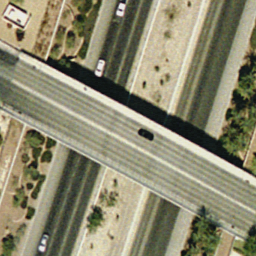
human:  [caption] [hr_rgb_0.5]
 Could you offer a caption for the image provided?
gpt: An overpass with a road go across another roads diagonally with some cars on the roads .

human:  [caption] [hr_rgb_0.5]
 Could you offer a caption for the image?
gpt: An overpass with a road go across another roads diagonally .

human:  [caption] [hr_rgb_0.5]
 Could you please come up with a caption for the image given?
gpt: A road go across another two roads diagonally with some cars on the roads .

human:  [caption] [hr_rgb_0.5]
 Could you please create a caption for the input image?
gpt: An overpass with a road go across another roads diagonally with some plants surounded .

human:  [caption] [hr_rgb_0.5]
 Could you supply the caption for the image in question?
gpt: A road go across another two roads with some cars on the roads .